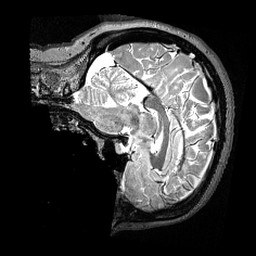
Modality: T2w
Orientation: sagittal
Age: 27
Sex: female
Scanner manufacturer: siemens
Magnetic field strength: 3 T
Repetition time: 3.2 s
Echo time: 0.479 s